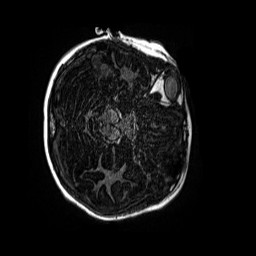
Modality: MP2RAGE
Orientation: axial
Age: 8
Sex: female
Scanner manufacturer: siemens
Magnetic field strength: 3 T
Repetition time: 4 s
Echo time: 0.00299 s